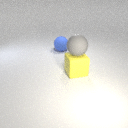
large yellow rubber cube below large gray rubber sphere